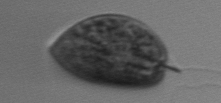
Label: Prorocentrum_micans